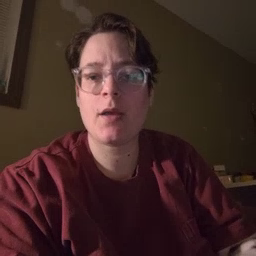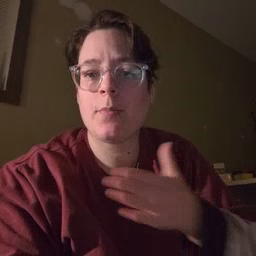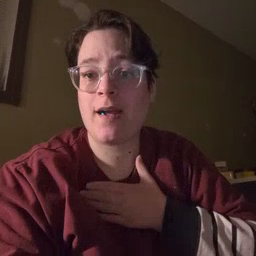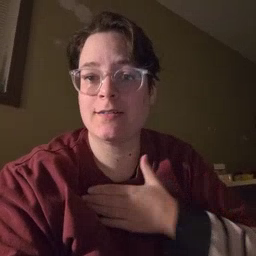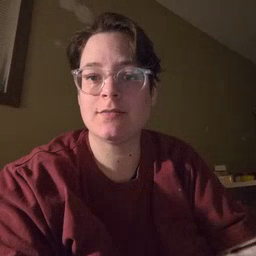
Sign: minemy